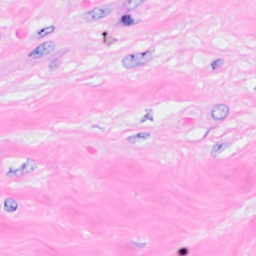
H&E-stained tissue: Breast